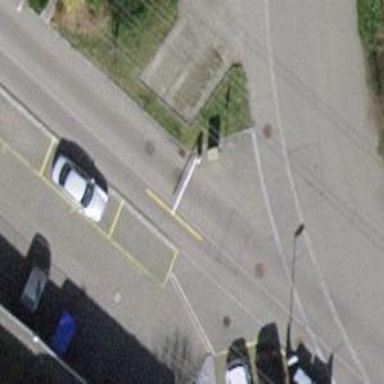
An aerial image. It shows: Lift gate barrier.